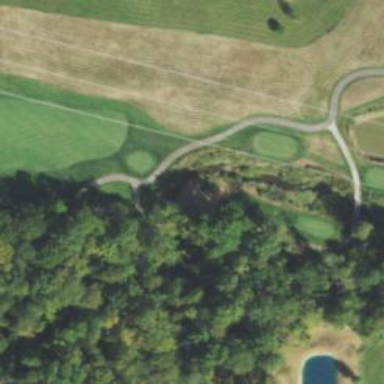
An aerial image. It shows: Path used for both walking and golf.